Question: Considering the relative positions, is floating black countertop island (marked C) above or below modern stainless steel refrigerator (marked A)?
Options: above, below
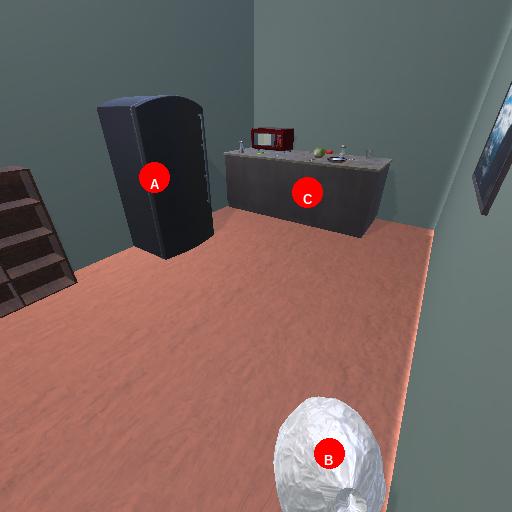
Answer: above